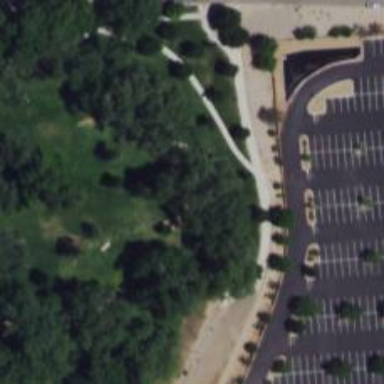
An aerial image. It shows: Disc golf basket.